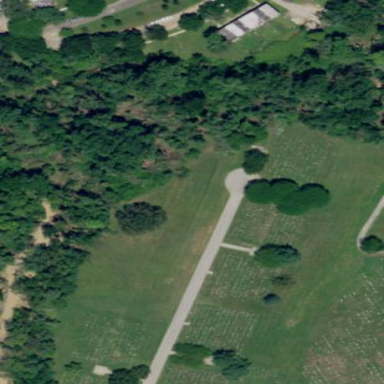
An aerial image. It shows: Sector within cemetery.